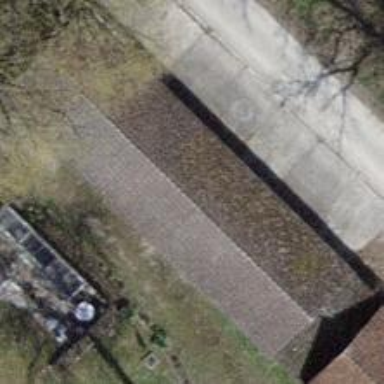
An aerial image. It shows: Garage building.